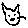
Label: cat